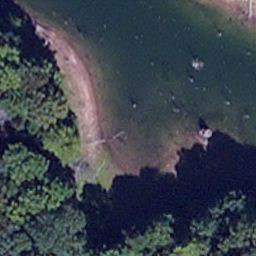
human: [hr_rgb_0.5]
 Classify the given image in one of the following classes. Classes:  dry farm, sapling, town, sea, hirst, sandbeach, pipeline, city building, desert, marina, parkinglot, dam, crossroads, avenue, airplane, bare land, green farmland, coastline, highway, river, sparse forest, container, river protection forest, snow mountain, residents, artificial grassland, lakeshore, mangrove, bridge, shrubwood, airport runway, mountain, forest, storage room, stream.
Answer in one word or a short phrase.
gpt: lakeshore